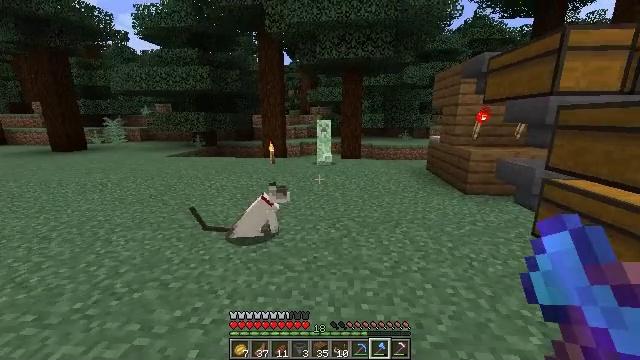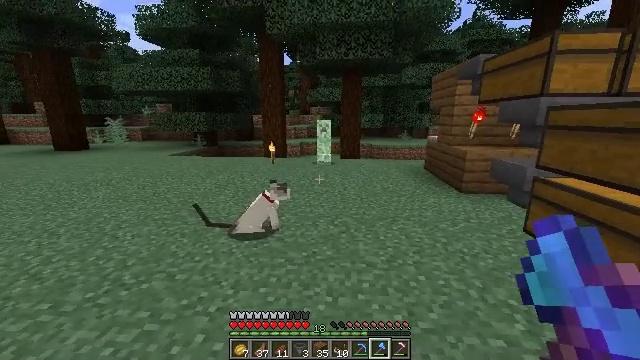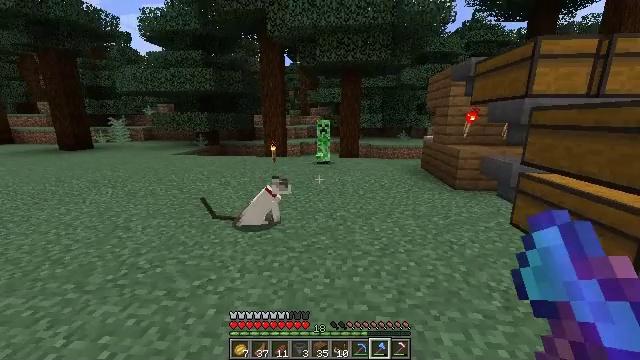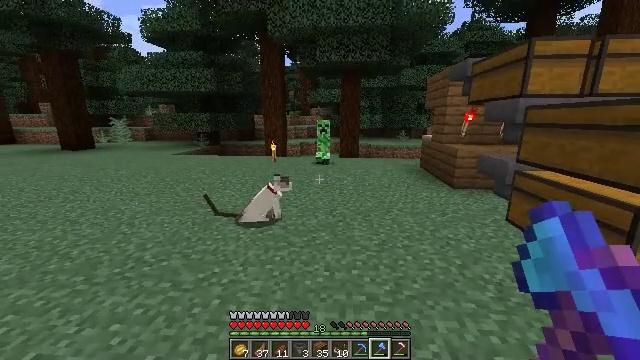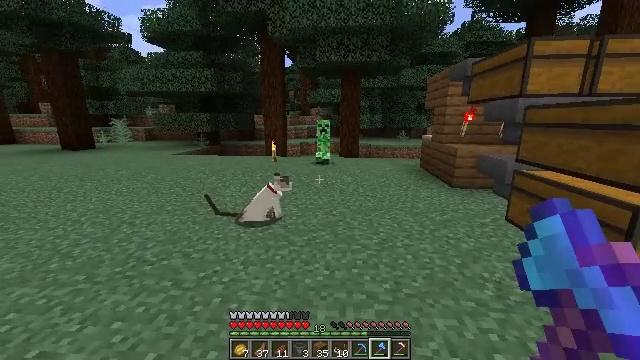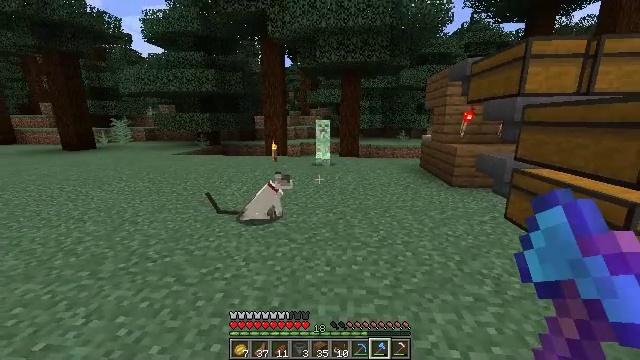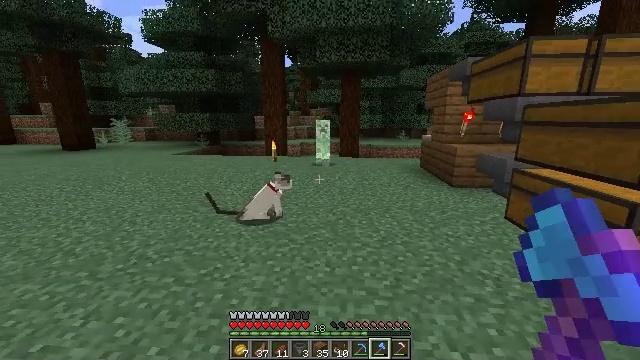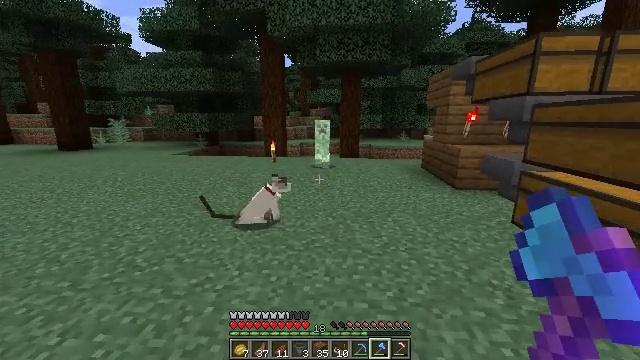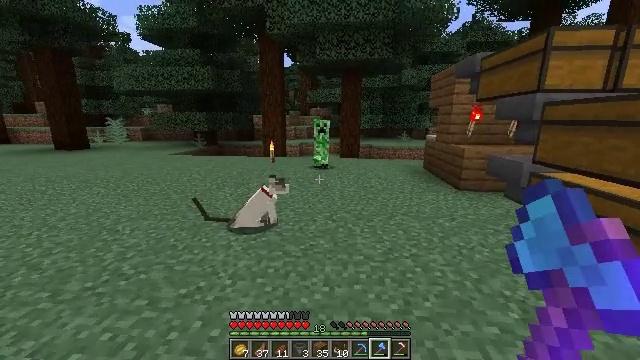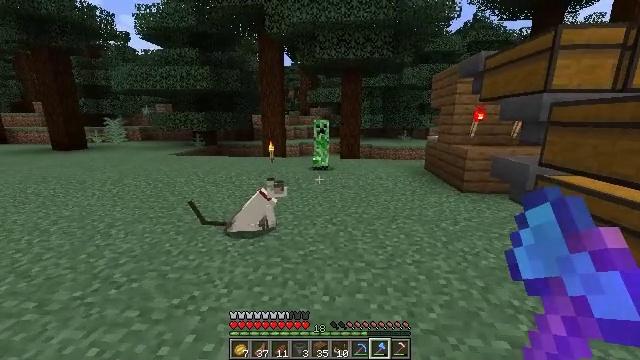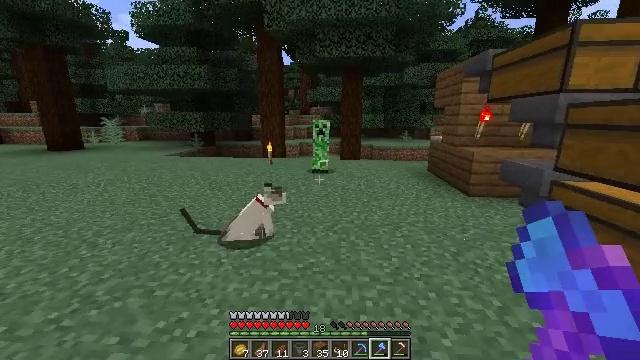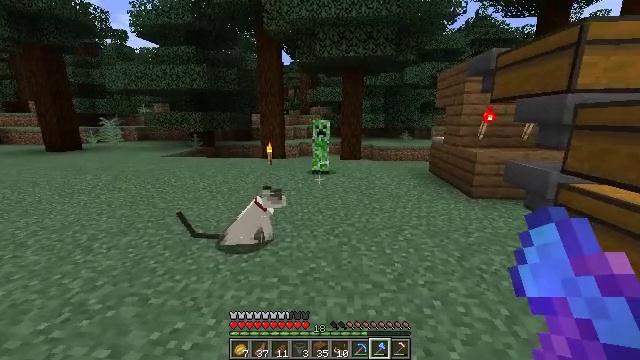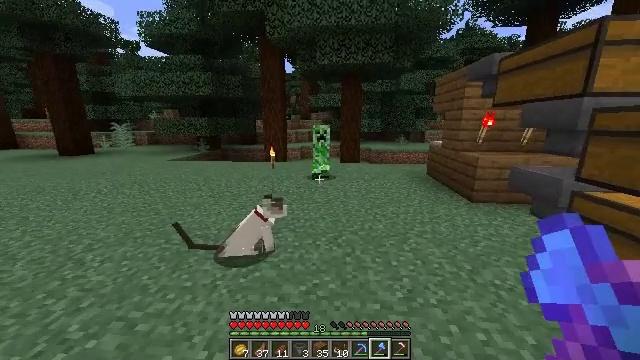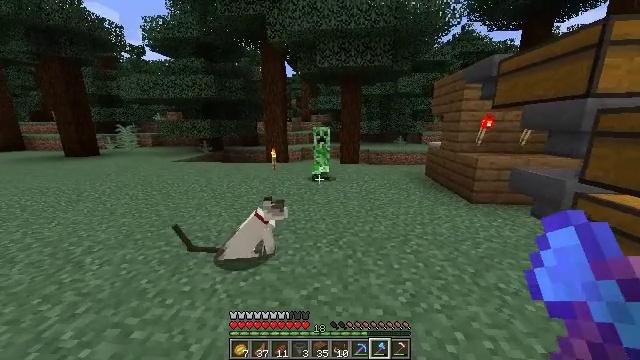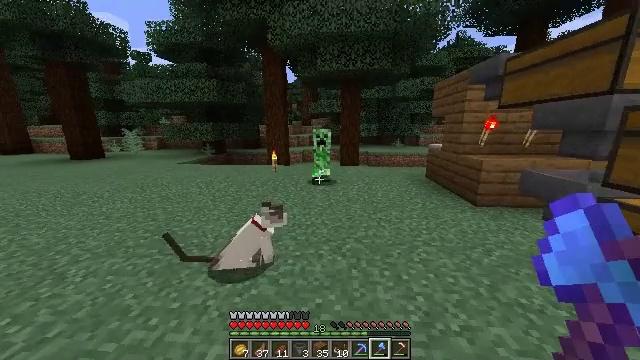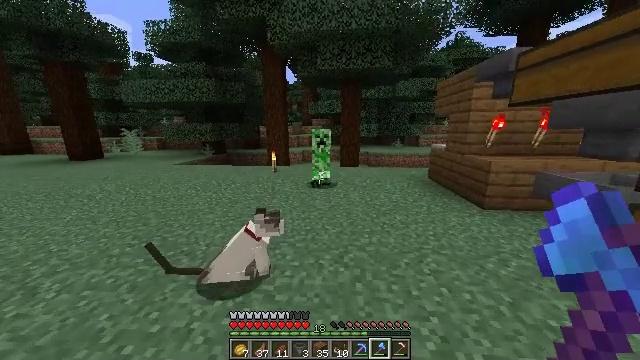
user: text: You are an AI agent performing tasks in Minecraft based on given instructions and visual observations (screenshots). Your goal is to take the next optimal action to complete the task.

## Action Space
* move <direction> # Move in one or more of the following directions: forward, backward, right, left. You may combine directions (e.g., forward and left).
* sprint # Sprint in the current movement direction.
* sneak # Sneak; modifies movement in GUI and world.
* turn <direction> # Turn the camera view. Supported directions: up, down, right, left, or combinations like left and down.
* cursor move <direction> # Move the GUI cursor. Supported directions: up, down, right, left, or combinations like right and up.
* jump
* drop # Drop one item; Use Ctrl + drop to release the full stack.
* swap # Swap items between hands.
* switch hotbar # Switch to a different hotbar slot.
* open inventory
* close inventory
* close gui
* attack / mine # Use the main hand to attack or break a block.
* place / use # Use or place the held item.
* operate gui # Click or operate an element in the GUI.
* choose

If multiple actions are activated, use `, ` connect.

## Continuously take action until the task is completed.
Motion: motion action
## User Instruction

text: Kill a creeper.
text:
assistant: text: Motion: move back
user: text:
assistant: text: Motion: no_op
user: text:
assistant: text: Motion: no_op
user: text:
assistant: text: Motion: no_op
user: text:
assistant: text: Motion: no_op
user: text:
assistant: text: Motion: move forward
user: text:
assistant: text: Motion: move forward
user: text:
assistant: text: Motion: move forward
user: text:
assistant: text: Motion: move forward
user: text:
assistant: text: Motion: move forward
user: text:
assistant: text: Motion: move forward, sprint
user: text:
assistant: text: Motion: move forward, sprint
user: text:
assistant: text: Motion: move forward, sprint
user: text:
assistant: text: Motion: move forward, sprint
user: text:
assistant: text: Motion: move forward
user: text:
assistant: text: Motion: move forward
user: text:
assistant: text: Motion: move forward
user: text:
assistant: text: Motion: move forward
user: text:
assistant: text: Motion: move forward, turn up
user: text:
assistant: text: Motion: move forward, turn up
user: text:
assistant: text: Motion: move forward
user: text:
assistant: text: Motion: move forward
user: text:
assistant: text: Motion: no_op
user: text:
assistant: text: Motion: attack / mine
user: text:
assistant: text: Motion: attack / mine
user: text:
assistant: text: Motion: no_op
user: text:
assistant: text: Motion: move back, attack / mine
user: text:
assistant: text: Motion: move back, turn left, attack / mine
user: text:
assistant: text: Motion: attack / mine